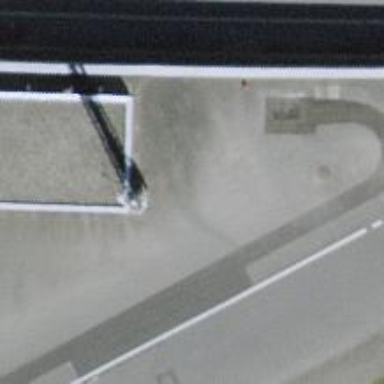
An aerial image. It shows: Mast tower used for communication.